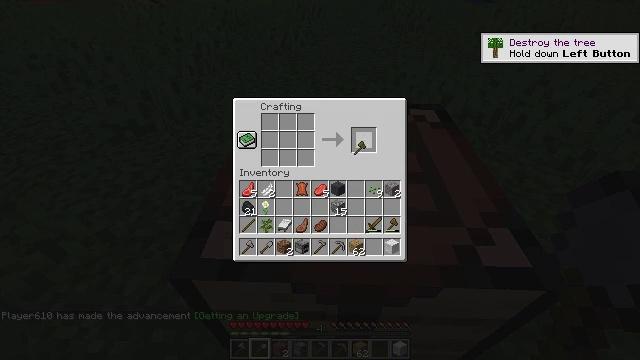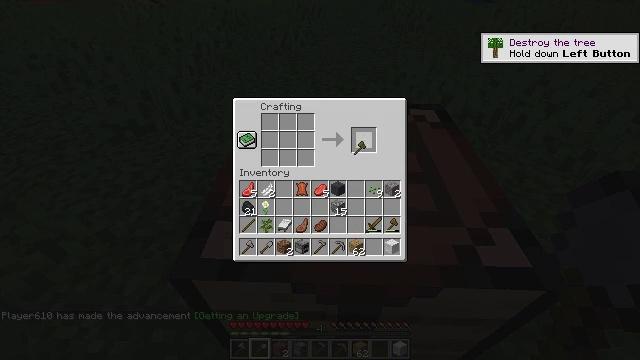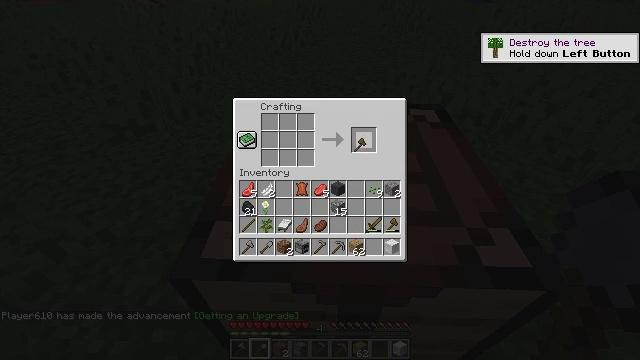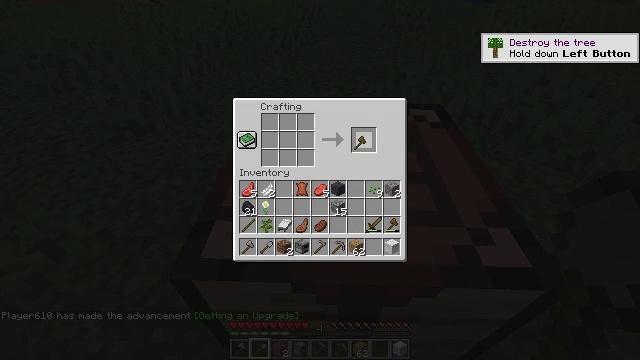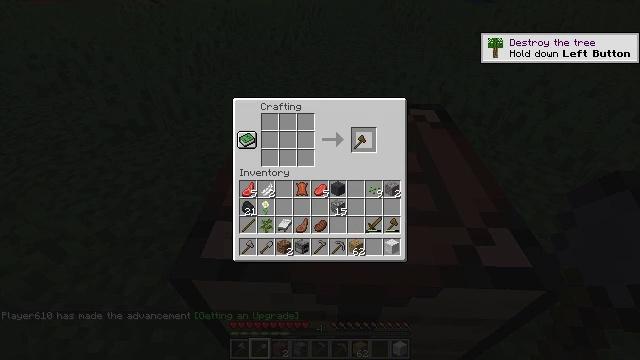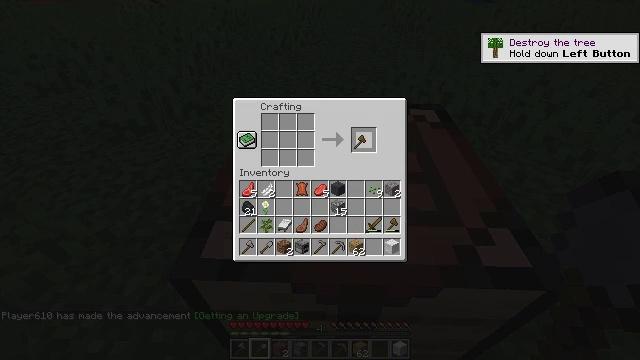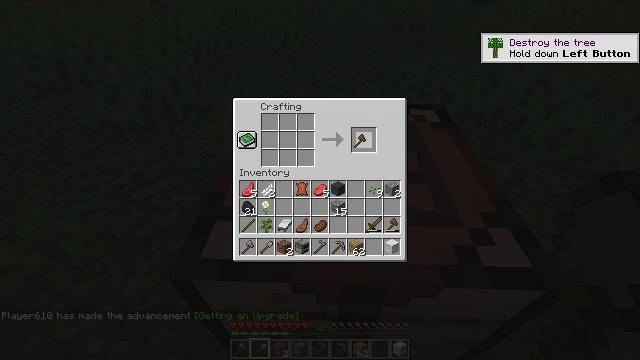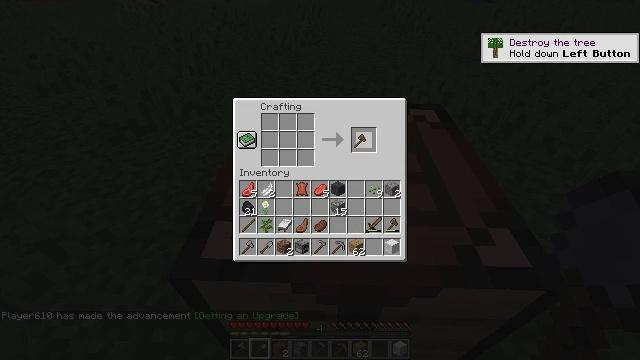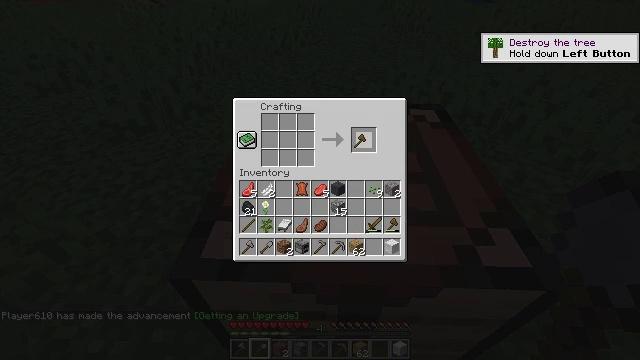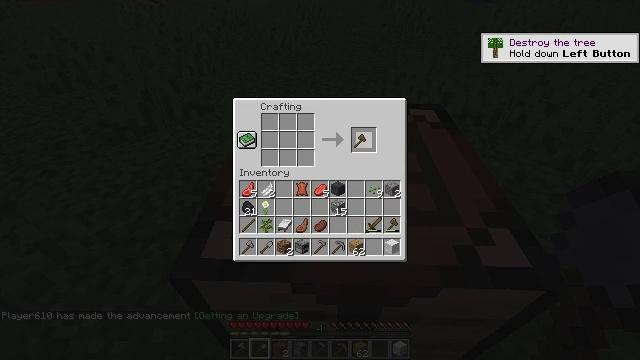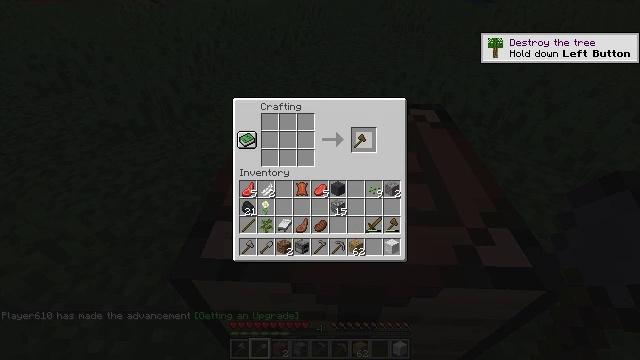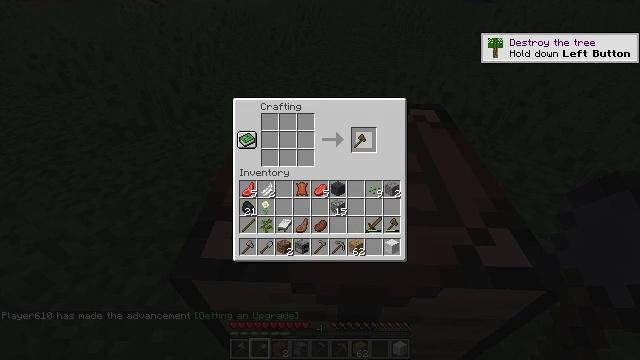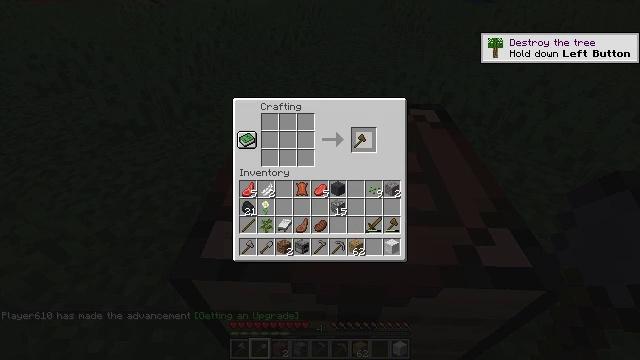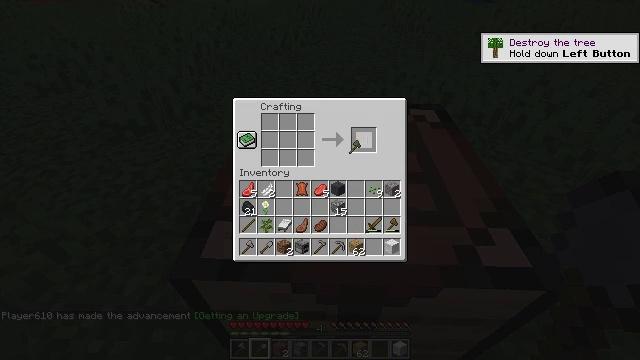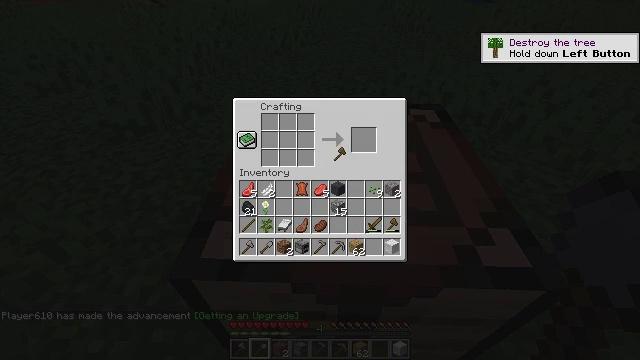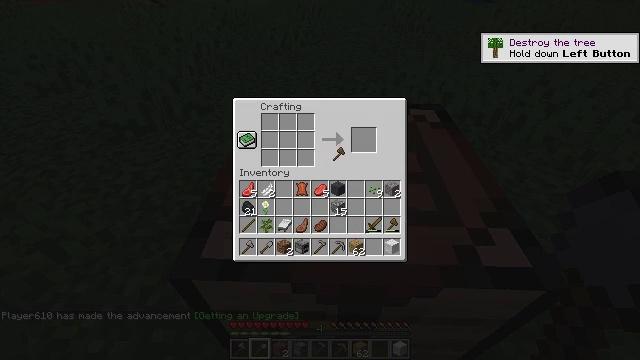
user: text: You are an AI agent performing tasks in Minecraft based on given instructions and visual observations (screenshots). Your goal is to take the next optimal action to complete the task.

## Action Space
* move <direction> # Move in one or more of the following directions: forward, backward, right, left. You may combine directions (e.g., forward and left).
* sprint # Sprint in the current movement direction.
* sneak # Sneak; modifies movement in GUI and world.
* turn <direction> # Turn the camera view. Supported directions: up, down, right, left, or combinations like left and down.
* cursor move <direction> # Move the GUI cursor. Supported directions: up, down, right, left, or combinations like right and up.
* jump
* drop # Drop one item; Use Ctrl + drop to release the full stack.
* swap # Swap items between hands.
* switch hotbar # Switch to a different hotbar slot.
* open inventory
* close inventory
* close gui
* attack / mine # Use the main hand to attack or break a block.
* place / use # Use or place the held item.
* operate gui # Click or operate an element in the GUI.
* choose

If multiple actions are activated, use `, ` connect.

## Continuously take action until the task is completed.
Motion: motion action
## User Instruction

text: Put back the crafting table.
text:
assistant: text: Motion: no_op
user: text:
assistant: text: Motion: no_op
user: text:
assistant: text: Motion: no_op
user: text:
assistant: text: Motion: no_op
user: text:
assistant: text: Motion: no_op
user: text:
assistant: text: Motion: no_op
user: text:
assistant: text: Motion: choose
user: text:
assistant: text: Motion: choose
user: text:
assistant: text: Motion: choose
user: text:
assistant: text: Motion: no_op
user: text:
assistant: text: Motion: no_op
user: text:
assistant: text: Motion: no_op
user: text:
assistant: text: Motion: no_op
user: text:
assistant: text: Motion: cursor move left and down
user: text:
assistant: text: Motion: no_op
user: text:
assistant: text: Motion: no_op
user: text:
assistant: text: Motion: no_op
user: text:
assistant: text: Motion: no_op
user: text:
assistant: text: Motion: no_op
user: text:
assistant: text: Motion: no_op
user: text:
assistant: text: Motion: cursor move left
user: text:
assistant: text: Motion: cursor move left
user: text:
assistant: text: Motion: no_op
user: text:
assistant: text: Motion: no_op
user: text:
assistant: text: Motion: no_op
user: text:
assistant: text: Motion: no_op
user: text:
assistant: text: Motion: no_op
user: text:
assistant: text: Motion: no_op
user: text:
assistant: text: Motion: no_op
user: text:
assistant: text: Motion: no_op